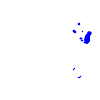
Particle: electron